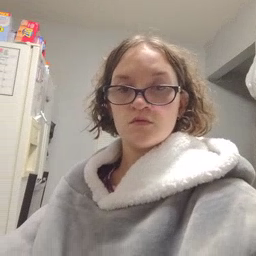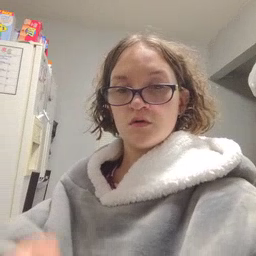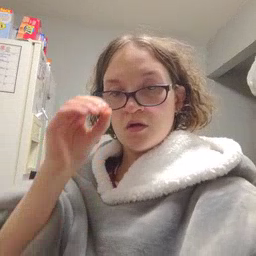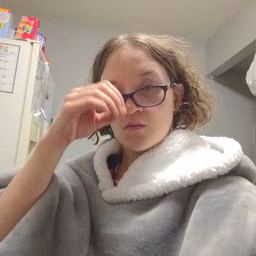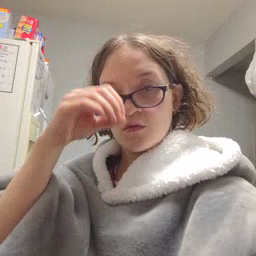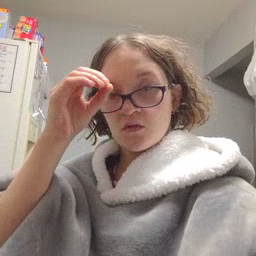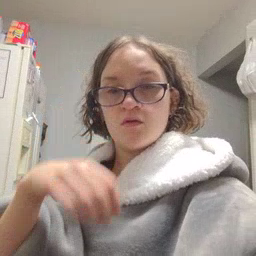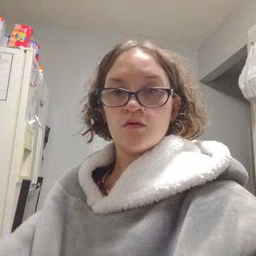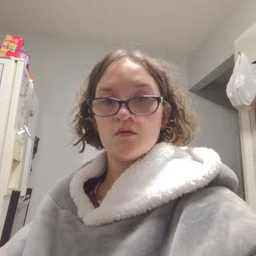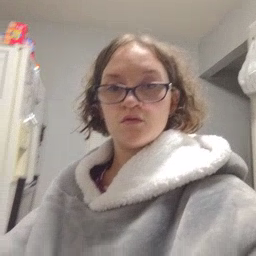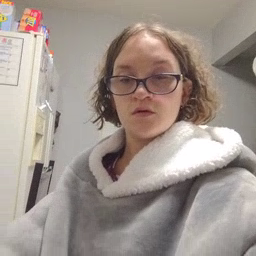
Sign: owl